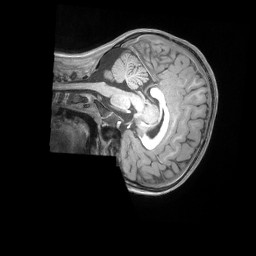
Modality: T1w
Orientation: sagittal
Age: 6
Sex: male
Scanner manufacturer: siemens
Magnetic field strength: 3 T
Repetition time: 2.53 s
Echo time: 0.00164 s